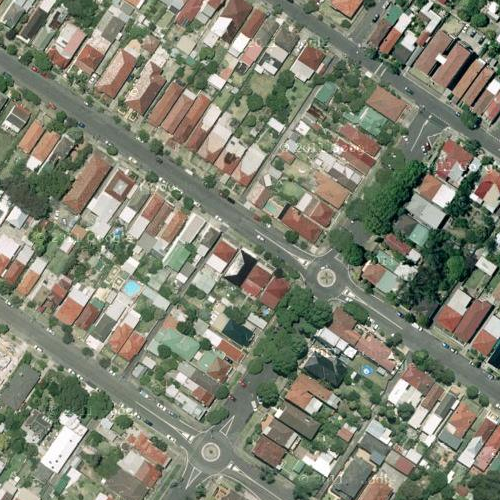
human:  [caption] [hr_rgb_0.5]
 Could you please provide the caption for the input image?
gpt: This is a residential area with houses arranged neatly and devided by some roads .

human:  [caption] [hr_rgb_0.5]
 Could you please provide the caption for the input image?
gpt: A residential area with many houses arranged neatly and devided by some roads .

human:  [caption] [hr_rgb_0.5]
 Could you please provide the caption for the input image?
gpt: A town with many houses densely arranged and devided by some roads .

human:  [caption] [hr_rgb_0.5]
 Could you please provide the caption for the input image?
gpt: A residential area with houses arranged neatly .

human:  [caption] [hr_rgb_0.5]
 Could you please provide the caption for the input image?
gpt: There are lots of houses densely arranged in the residential area .